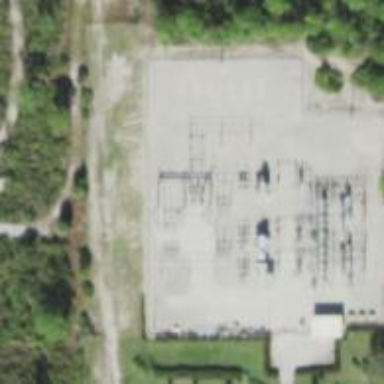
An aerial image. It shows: Switch used for power control.